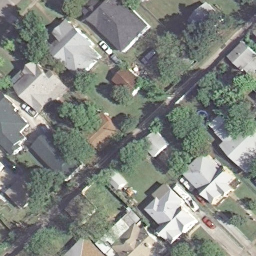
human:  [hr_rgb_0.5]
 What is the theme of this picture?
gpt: medium residential

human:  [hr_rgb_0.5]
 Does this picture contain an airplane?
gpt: no

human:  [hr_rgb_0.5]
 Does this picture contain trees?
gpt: yes